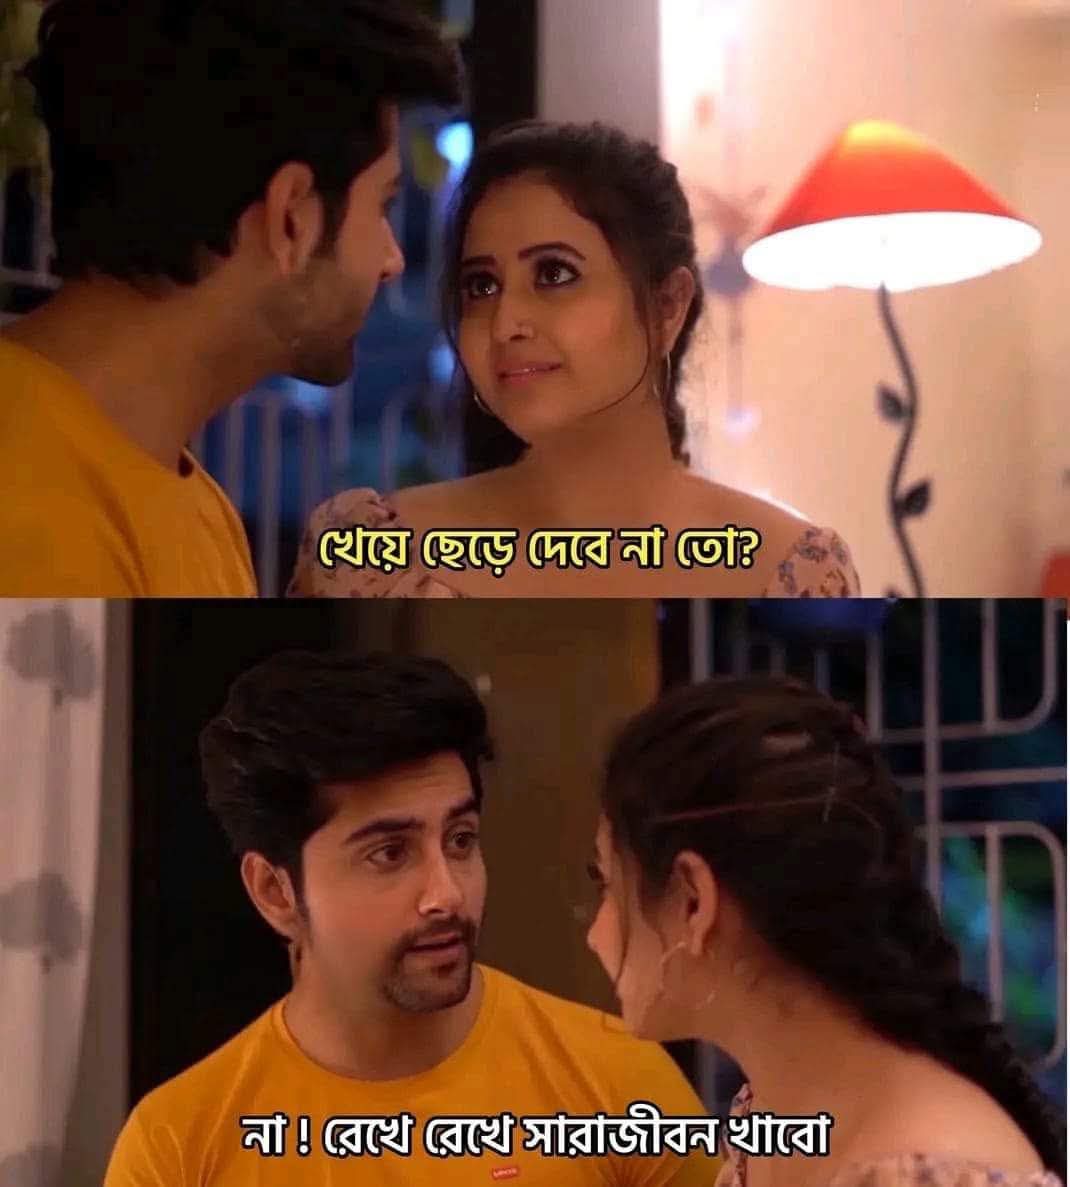
Text: খেয়ে ছেড়ে দেবে না তো?
না! রেখে রেখে সারাজীবন খাবো
Label: Non Hate